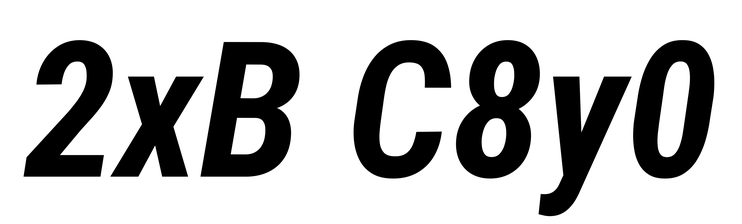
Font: Roboto-Italic_Condensed_Bold_Italic